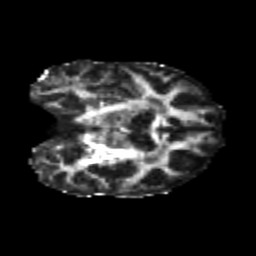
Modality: FA
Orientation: coronal
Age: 22
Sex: male
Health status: healthy
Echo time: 0.074 s